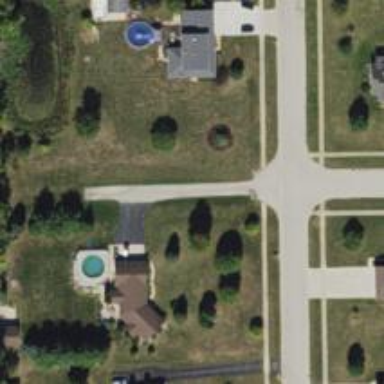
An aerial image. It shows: Driveway.